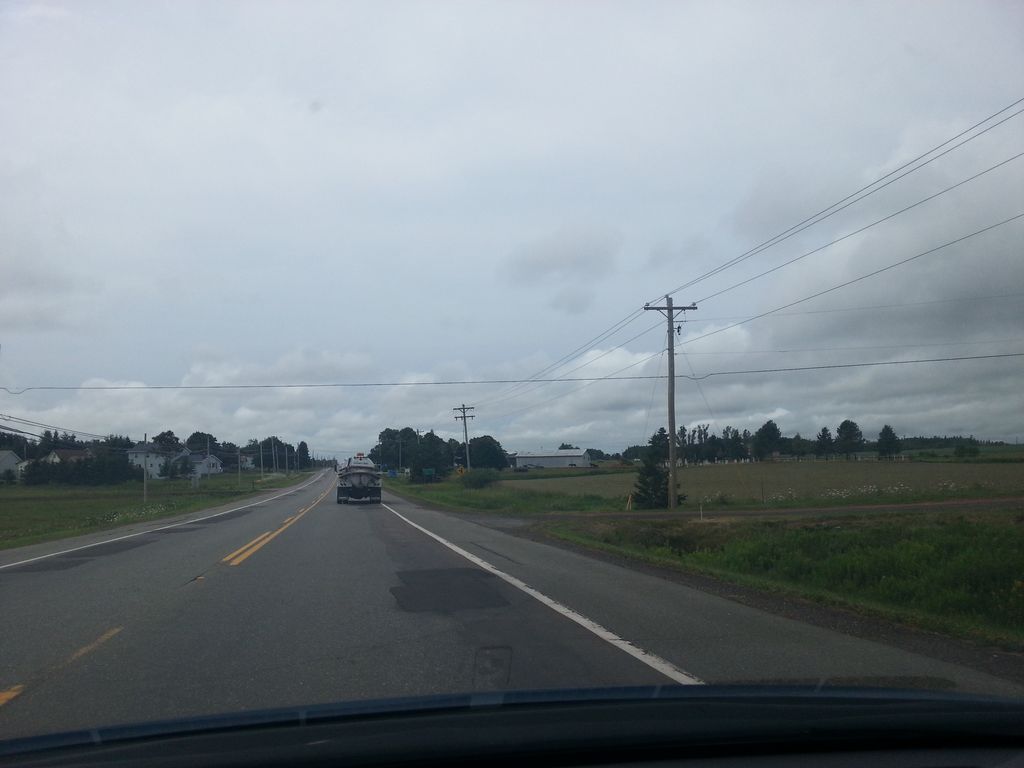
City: charlottetown